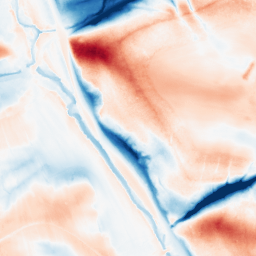
Category: classical
Decomposition family: gaussian_anisotropic
Decomposition parameters: sigma_x: 2
sigma_y: 20
Upsampling method: sinc_blackman
Upsampling parameters: scale: 4
kernel_size: 16
Upsampling scale: 4